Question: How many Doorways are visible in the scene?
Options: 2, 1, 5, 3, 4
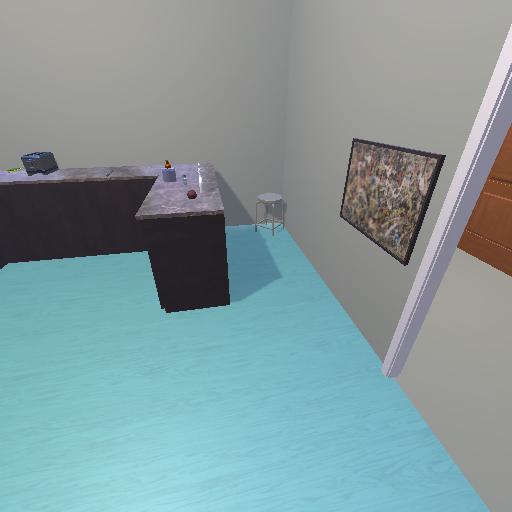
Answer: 2